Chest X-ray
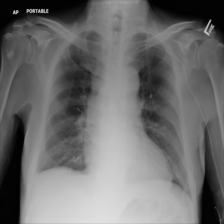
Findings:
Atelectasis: negative
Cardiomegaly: negative
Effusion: negative
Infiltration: negative
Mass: negative
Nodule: negative
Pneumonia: negative
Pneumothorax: negative
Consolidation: negative
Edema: negative
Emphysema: negative
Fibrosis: negative
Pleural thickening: negative
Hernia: negative